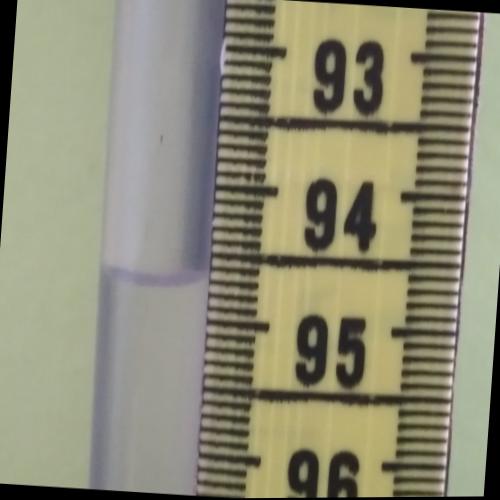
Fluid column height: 94.7 cm